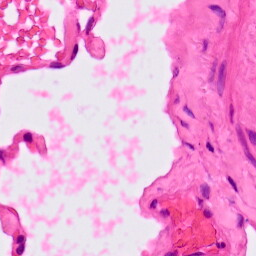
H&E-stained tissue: Lung